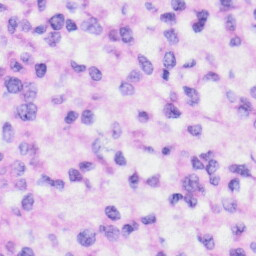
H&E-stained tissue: Liver